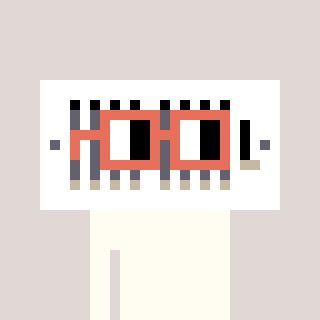
a pixel art character with square orange glasses, a vent-shaped head and a bege-colored body on a warm background